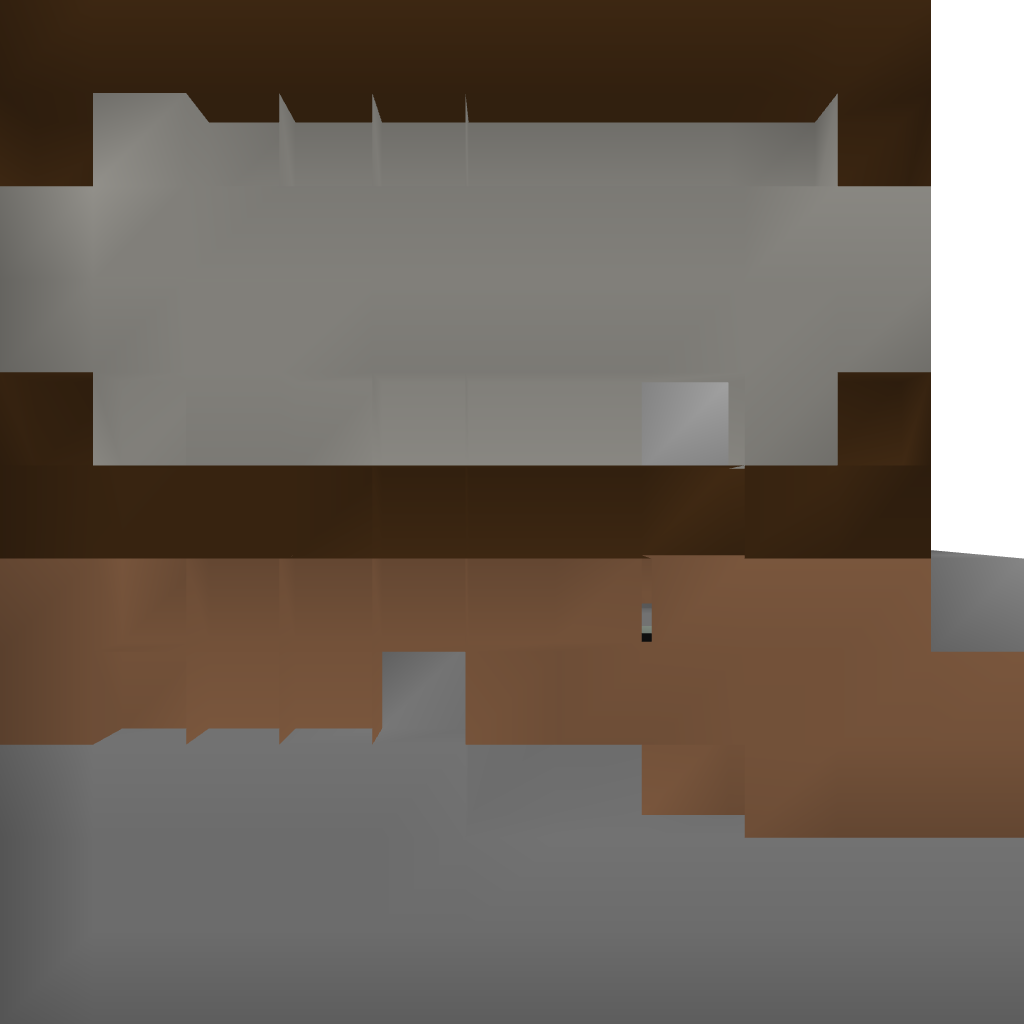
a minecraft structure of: AFK Pool